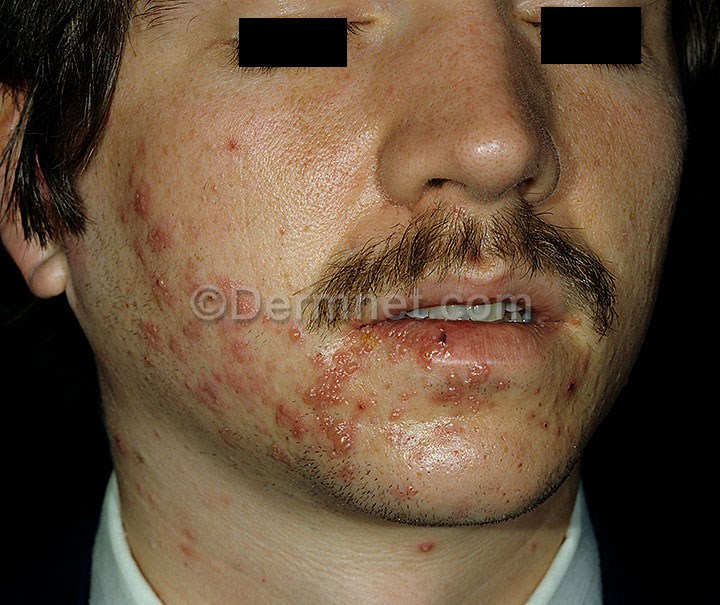
Disease: Warts Molluscum and other Viral Infections